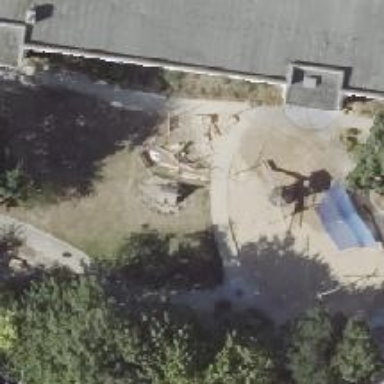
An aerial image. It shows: Playground area for leisure activities on the land.